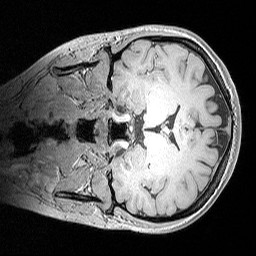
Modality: MP2RAGE
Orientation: coronal
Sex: female
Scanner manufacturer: siemens
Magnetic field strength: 3 T
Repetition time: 5 s
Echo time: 0.00292 s